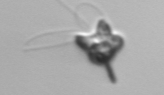
Label: Pyramimonas_longicauda